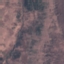
Label: HerbaceousVegetation